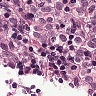
Metastatic tissue present: yes